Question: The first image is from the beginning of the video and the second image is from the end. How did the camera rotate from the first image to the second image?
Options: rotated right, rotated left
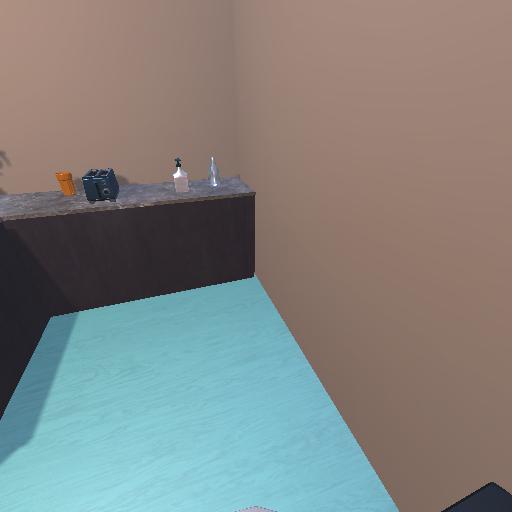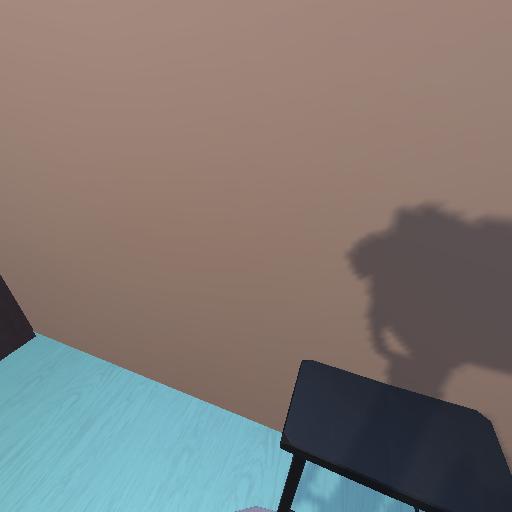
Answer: rotated right